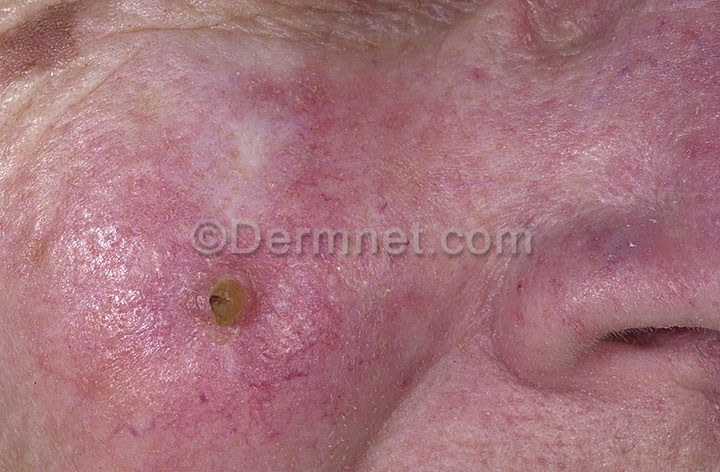
Disease: Actinic Keratosis Basal Cell Carcinoma and other Malignant Lesions